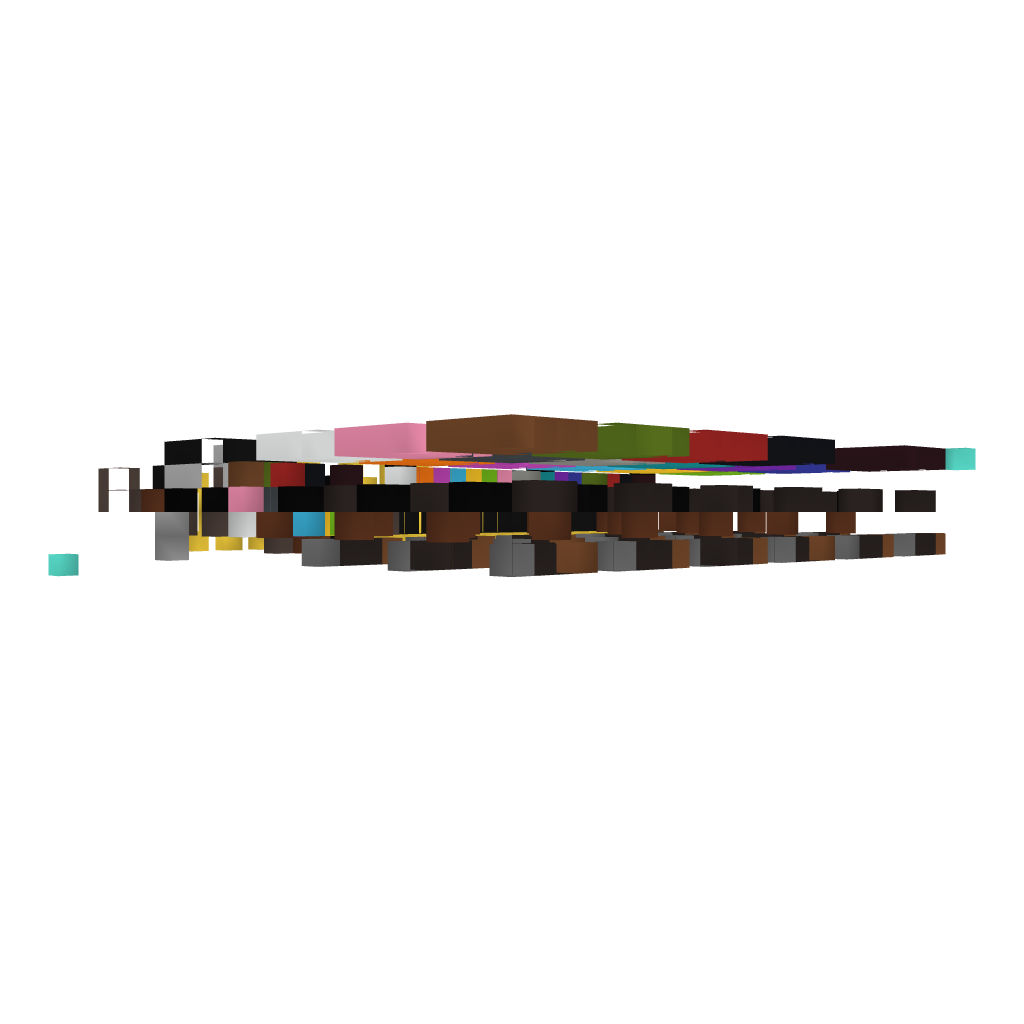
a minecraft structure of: Bank Stackable